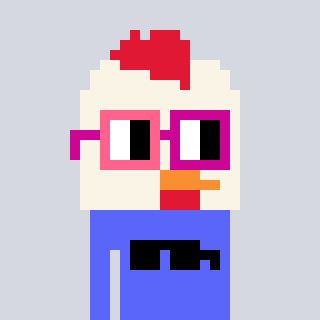
a pixel art character with square pink and red glasses, a chicken-shaped head and a purple-colored body on a cool background